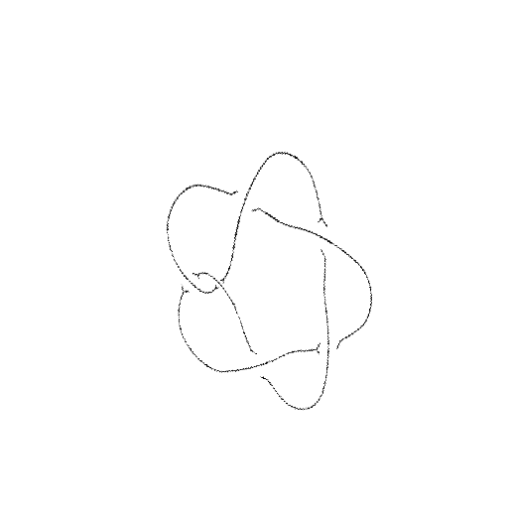
Crossing number: 6